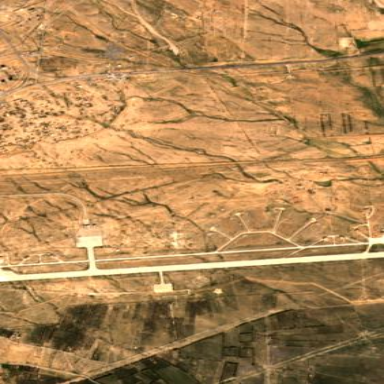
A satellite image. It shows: Military airfield located within larger aerodrome area.